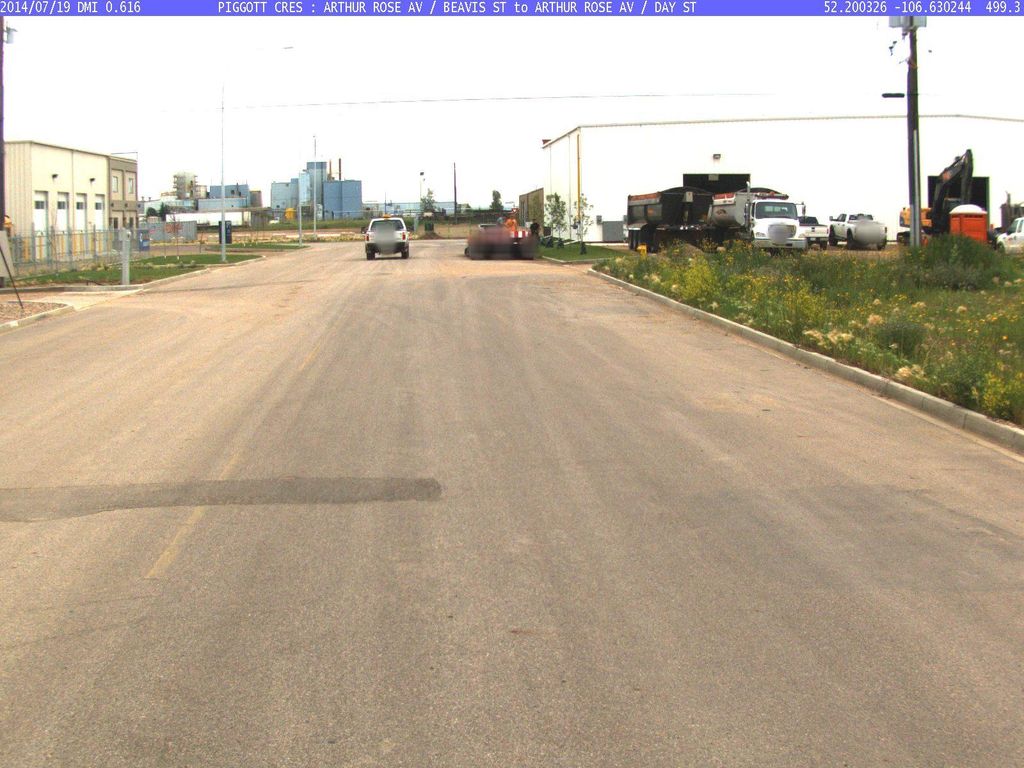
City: saskatoon